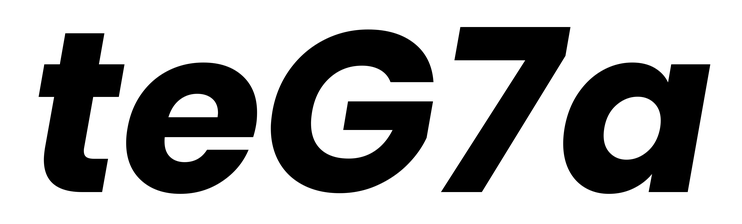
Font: Poppins-BoldItalic